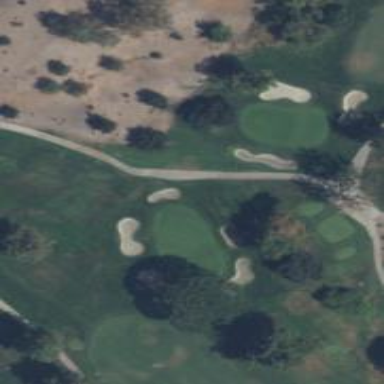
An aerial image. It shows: Golf hole.